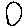
Label: circle